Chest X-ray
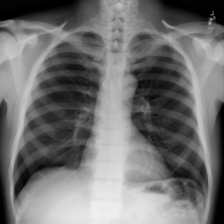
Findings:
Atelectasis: negative
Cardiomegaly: negative
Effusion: negative
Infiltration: negative
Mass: negative
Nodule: negative
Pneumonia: negative
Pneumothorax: negative
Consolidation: negative
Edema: negative
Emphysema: negative
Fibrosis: negative
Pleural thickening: negative
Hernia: negative